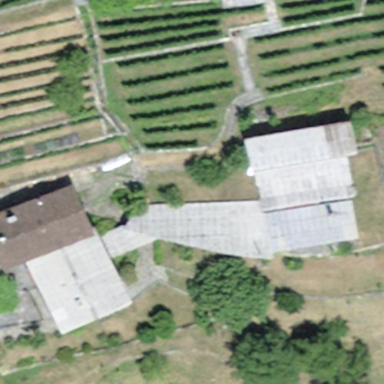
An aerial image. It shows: Greenhouse used for horticulture.